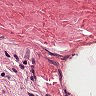
Metastatic tissue present: no